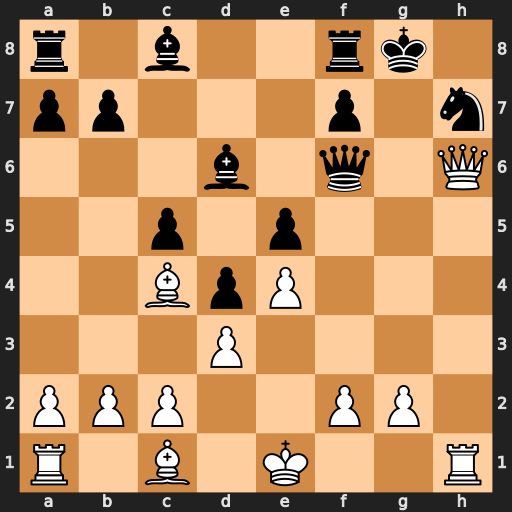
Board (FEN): r1b2rk1/pp3p1n/3b1q1Q/2p1p3/2BpP3/3P4/PPP2PP1/R1B1K2R
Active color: w
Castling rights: KQ
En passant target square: -
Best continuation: Qxh7#